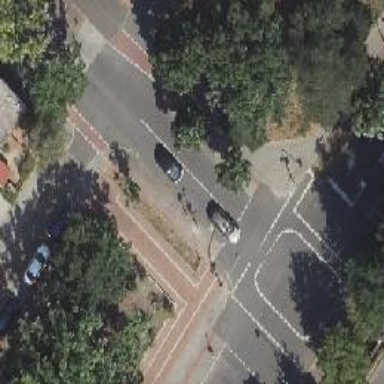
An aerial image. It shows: Residential road with asphalt surface. It includes cycle track.